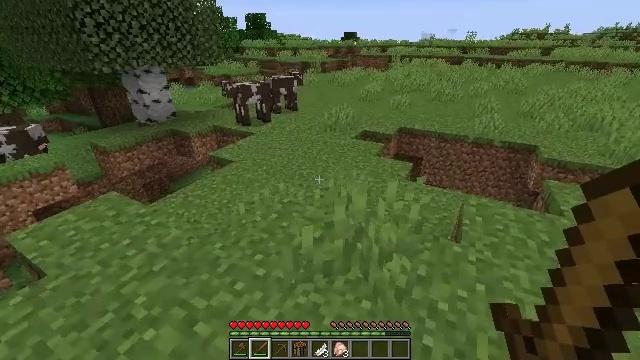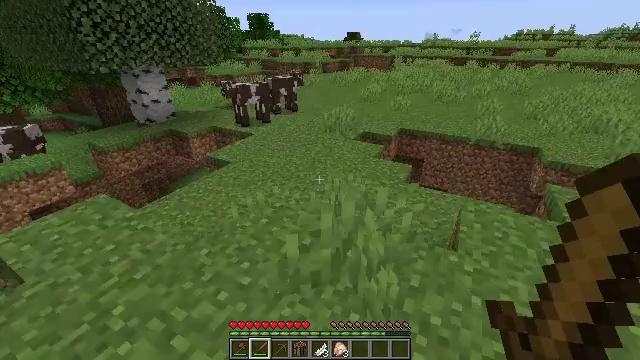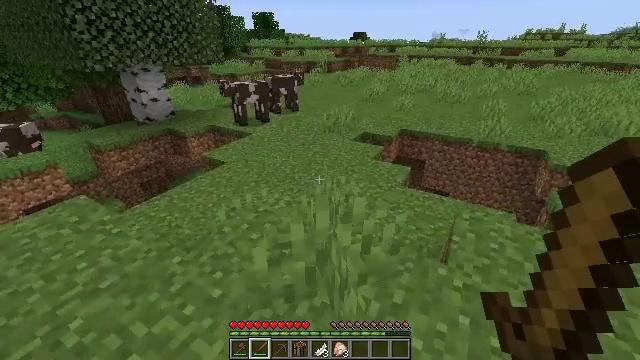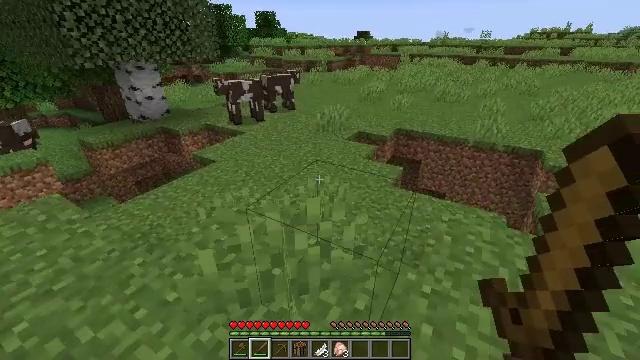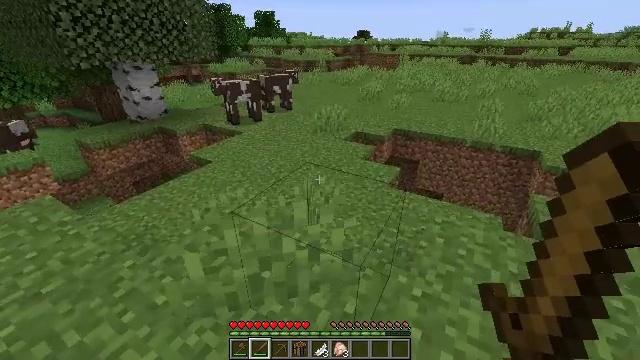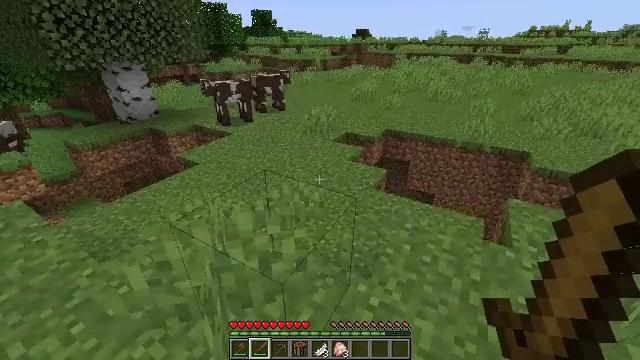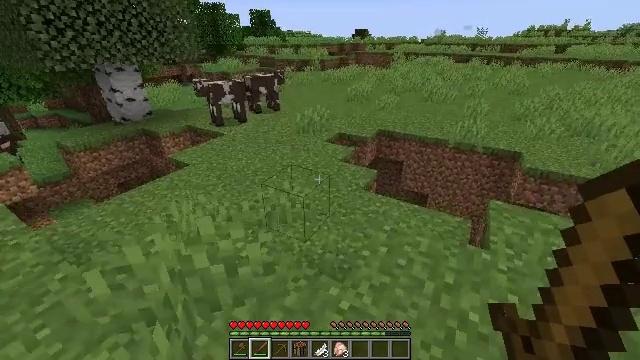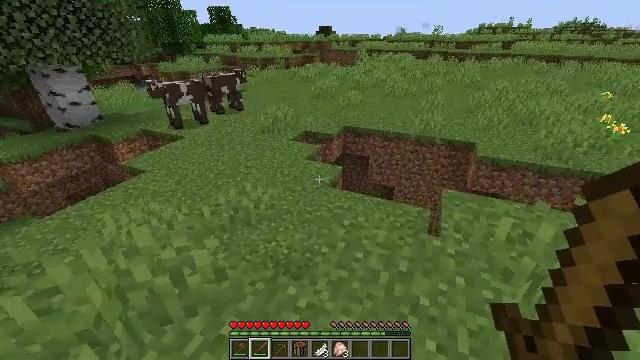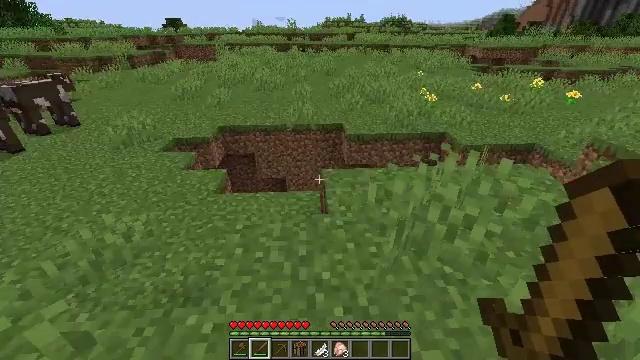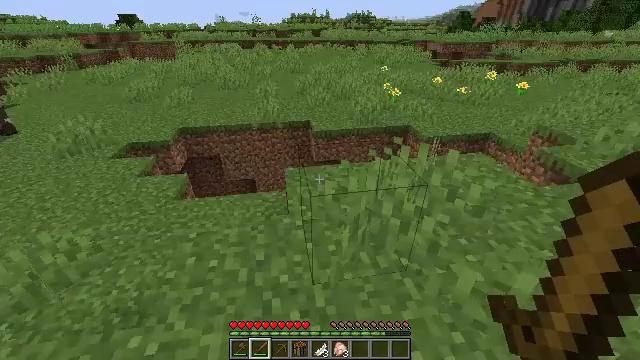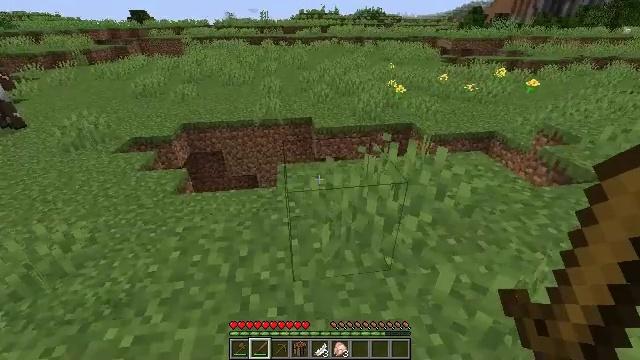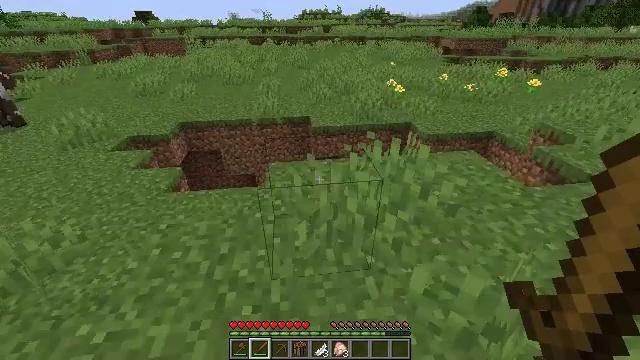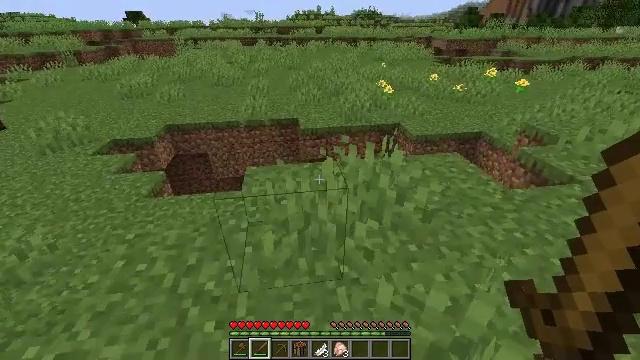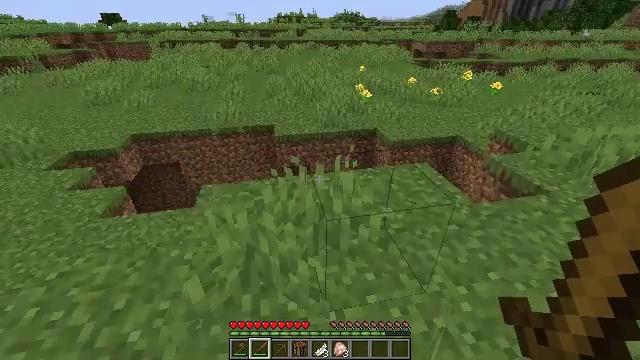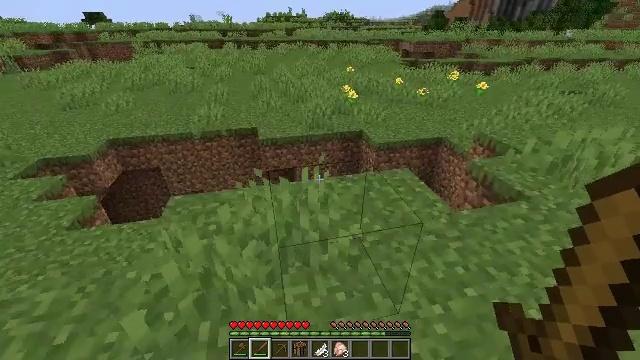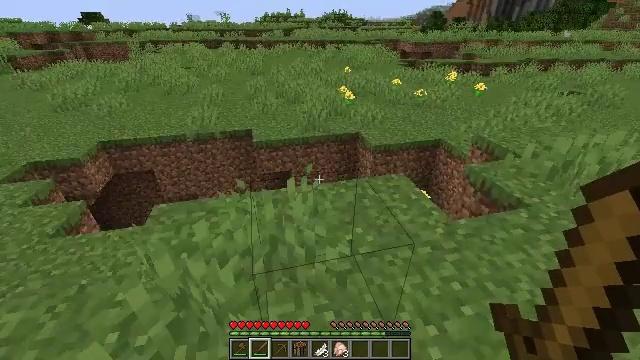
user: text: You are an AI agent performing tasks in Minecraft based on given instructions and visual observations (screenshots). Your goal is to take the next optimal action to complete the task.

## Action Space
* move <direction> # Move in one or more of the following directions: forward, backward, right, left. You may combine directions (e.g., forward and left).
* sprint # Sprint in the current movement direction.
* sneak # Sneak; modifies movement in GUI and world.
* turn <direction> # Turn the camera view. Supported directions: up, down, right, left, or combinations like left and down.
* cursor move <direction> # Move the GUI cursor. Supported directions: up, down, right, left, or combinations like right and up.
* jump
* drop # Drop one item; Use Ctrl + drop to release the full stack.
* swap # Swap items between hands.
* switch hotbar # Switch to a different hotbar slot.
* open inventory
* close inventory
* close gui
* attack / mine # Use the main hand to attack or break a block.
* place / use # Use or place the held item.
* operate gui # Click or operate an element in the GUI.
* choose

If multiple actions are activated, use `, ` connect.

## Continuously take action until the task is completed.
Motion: motion action
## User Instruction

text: Hunt a chicken.
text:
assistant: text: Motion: move forward and move right
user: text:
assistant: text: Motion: move right, turn left
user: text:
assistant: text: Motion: move right
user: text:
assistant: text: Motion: move right
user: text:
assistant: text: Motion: move right
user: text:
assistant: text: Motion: move right
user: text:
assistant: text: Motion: move right, turn right
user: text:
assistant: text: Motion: move right, turn right and down
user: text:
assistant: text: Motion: move right, turn right
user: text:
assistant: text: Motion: move right, turn left
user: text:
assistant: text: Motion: move forward and move right
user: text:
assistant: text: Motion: move forward and move right, turn right
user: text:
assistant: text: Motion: move forward and move right, turn right
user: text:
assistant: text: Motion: move forward and move right, turn right
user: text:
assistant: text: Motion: move forward
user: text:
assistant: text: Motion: move forward
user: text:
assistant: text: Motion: move forward, turn right
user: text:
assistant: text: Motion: move forward, turn right
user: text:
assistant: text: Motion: move forward, turn right
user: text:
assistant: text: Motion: move forward and move right, turn right
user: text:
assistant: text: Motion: move forward and move right, turn right and down
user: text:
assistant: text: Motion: move forward and move right, turn right and down
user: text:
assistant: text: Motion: move right, turn down
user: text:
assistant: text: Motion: move right
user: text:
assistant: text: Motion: move right
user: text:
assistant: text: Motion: move forward and move right
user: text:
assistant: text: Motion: move forward and move right, turn up
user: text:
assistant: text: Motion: move forward and move right, turn right and up
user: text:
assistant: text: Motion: move forward and move right, turn right and up
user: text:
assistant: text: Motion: move forward